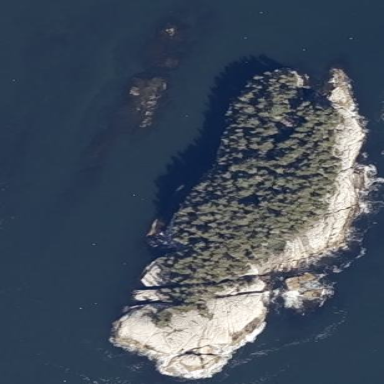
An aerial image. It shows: Islet along the coastline.